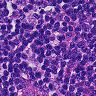
Metastatic tissue present: no